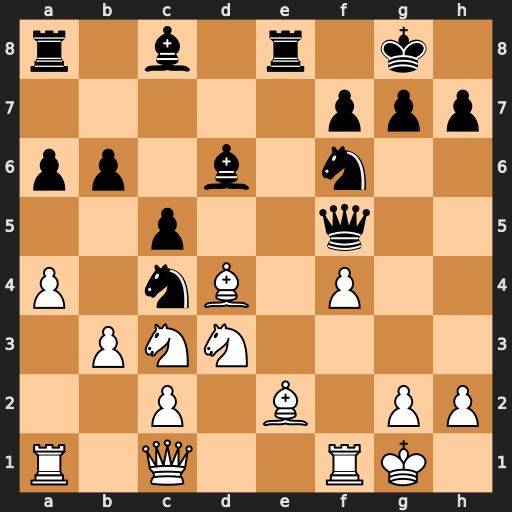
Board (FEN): r1b1r1k1/5ppp/pp1b1n2/2p2q2/P1nB1P2/1PNN4/2P1B1PP/R1Q2RK1
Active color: w
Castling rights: -
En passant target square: -
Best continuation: Be5 Nxe5 fxe5 Bxe5 Rxf5